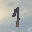
Label: 1